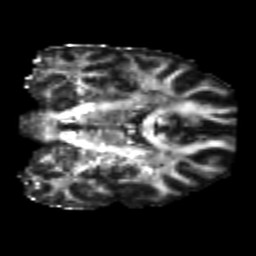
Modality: FA
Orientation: coronal
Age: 22
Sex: male
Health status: healthy
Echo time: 0.074 s